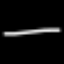
Label: line